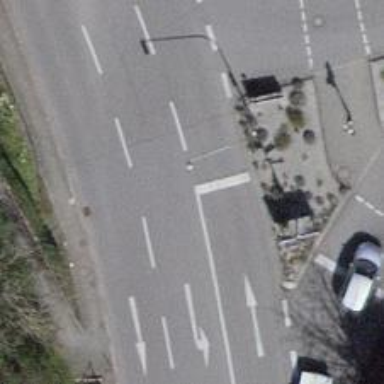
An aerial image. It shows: Road with traffic signals controlling the flow of traffic.